Question: I am new to using Document!X and am receiving the following error when building the contents of my database
> "To Accomplish This action, Set Property AssemblyName"

I guess the error speaks for itself - Set the property AssemblyName, but I don't know where the settings are for setting the assembly name.
Please could someone instruct me on how to resolve this issue
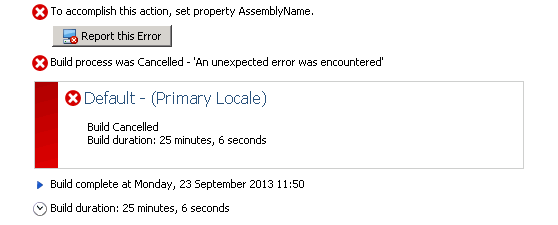
Answer: This error is a compatibility issue, Document!X 2011 cannot create databse builds for SQL Server 2012.